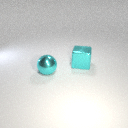
large cyan metal sphere in front of large cyan metal cube